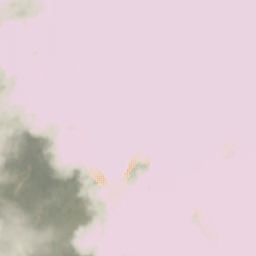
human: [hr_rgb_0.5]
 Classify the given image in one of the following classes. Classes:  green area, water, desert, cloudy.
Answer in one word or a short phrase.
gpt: cloudy